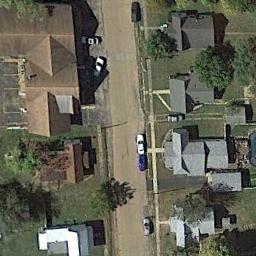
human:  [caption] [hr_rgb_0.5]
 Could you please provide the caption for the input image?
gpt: There are many buildings of different shapes and sizes in medium residential area .

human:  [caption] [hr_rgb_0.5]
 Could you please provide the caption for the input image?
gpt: The medium residential is on the grass next to the road .

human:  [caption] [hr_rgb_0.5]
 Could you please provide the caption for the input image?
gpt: The medium residential area has some houses and a road goes through the medium residential area .

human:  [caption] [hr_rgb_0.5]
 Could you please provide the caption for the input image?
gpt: The trees in the mid-sized residential areas are not green .

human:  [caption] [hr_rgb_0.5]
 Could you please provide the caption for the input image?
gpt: There are some buildings on green lawns on the medium residential area .